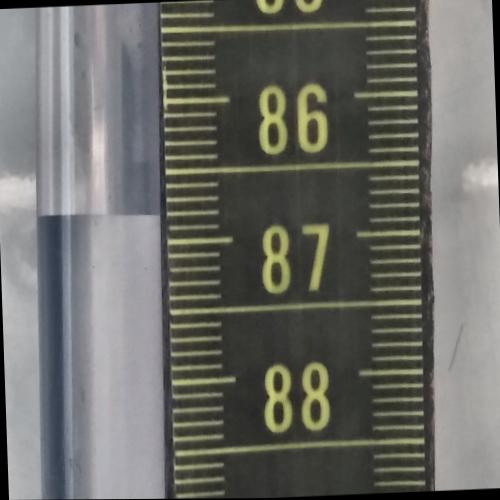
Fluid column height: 86.8 cm